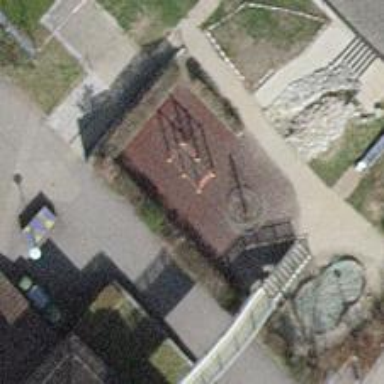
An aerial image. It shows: Playground area for leisure land.